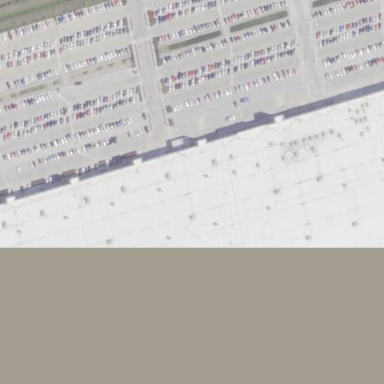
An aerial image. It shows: Industrial building that serves as post depot.